Field crop: maize
Growth stage: 1
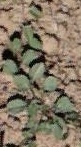
Species: convolvulus